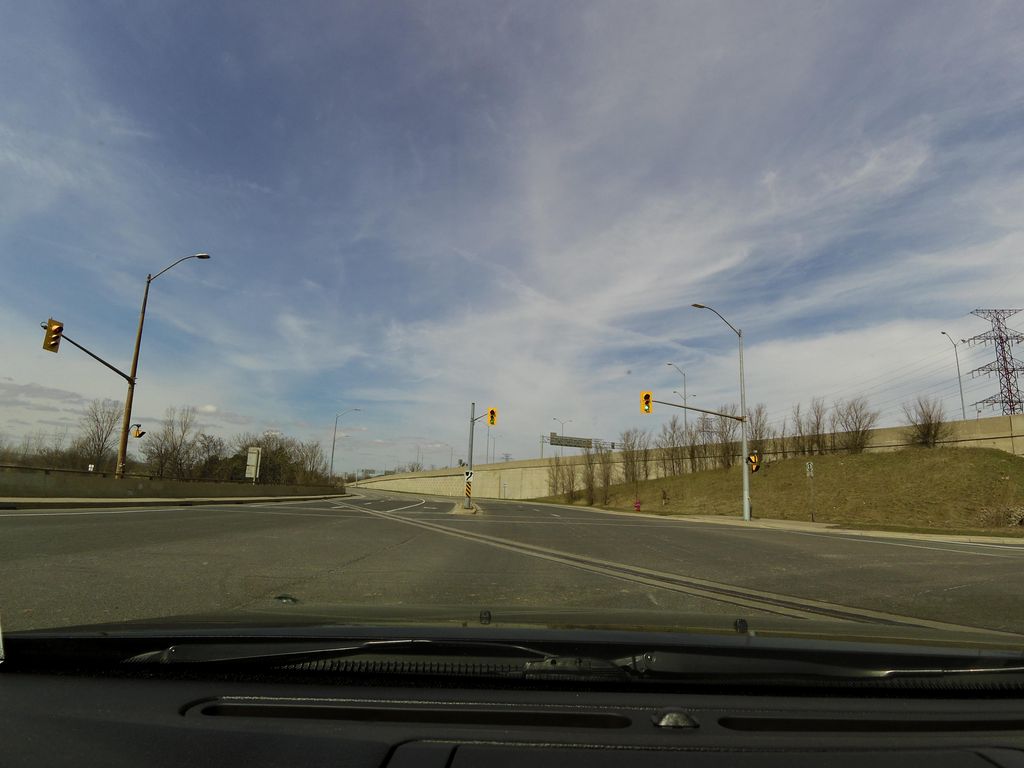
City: hamilton